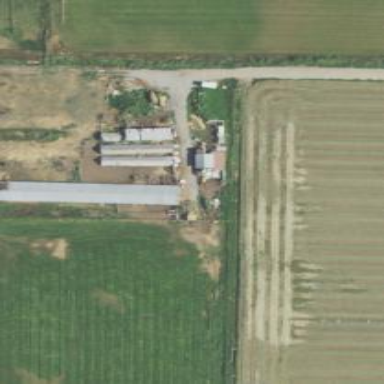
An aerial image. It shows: Farmyard area.